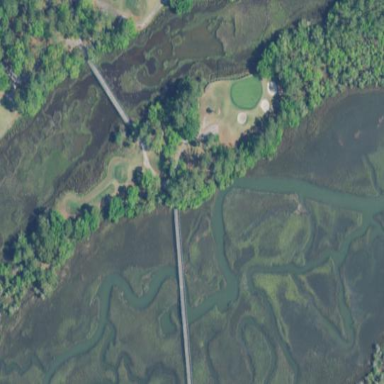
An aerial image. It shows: Water hazard on golf course. The hazard is natural water feature.